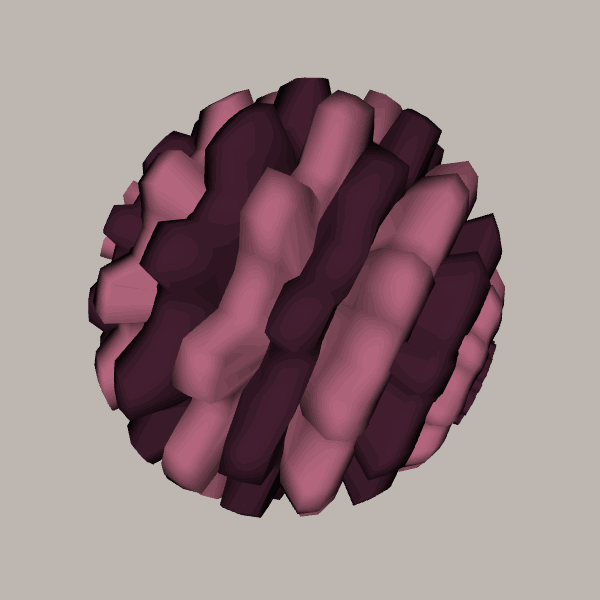
Background: light